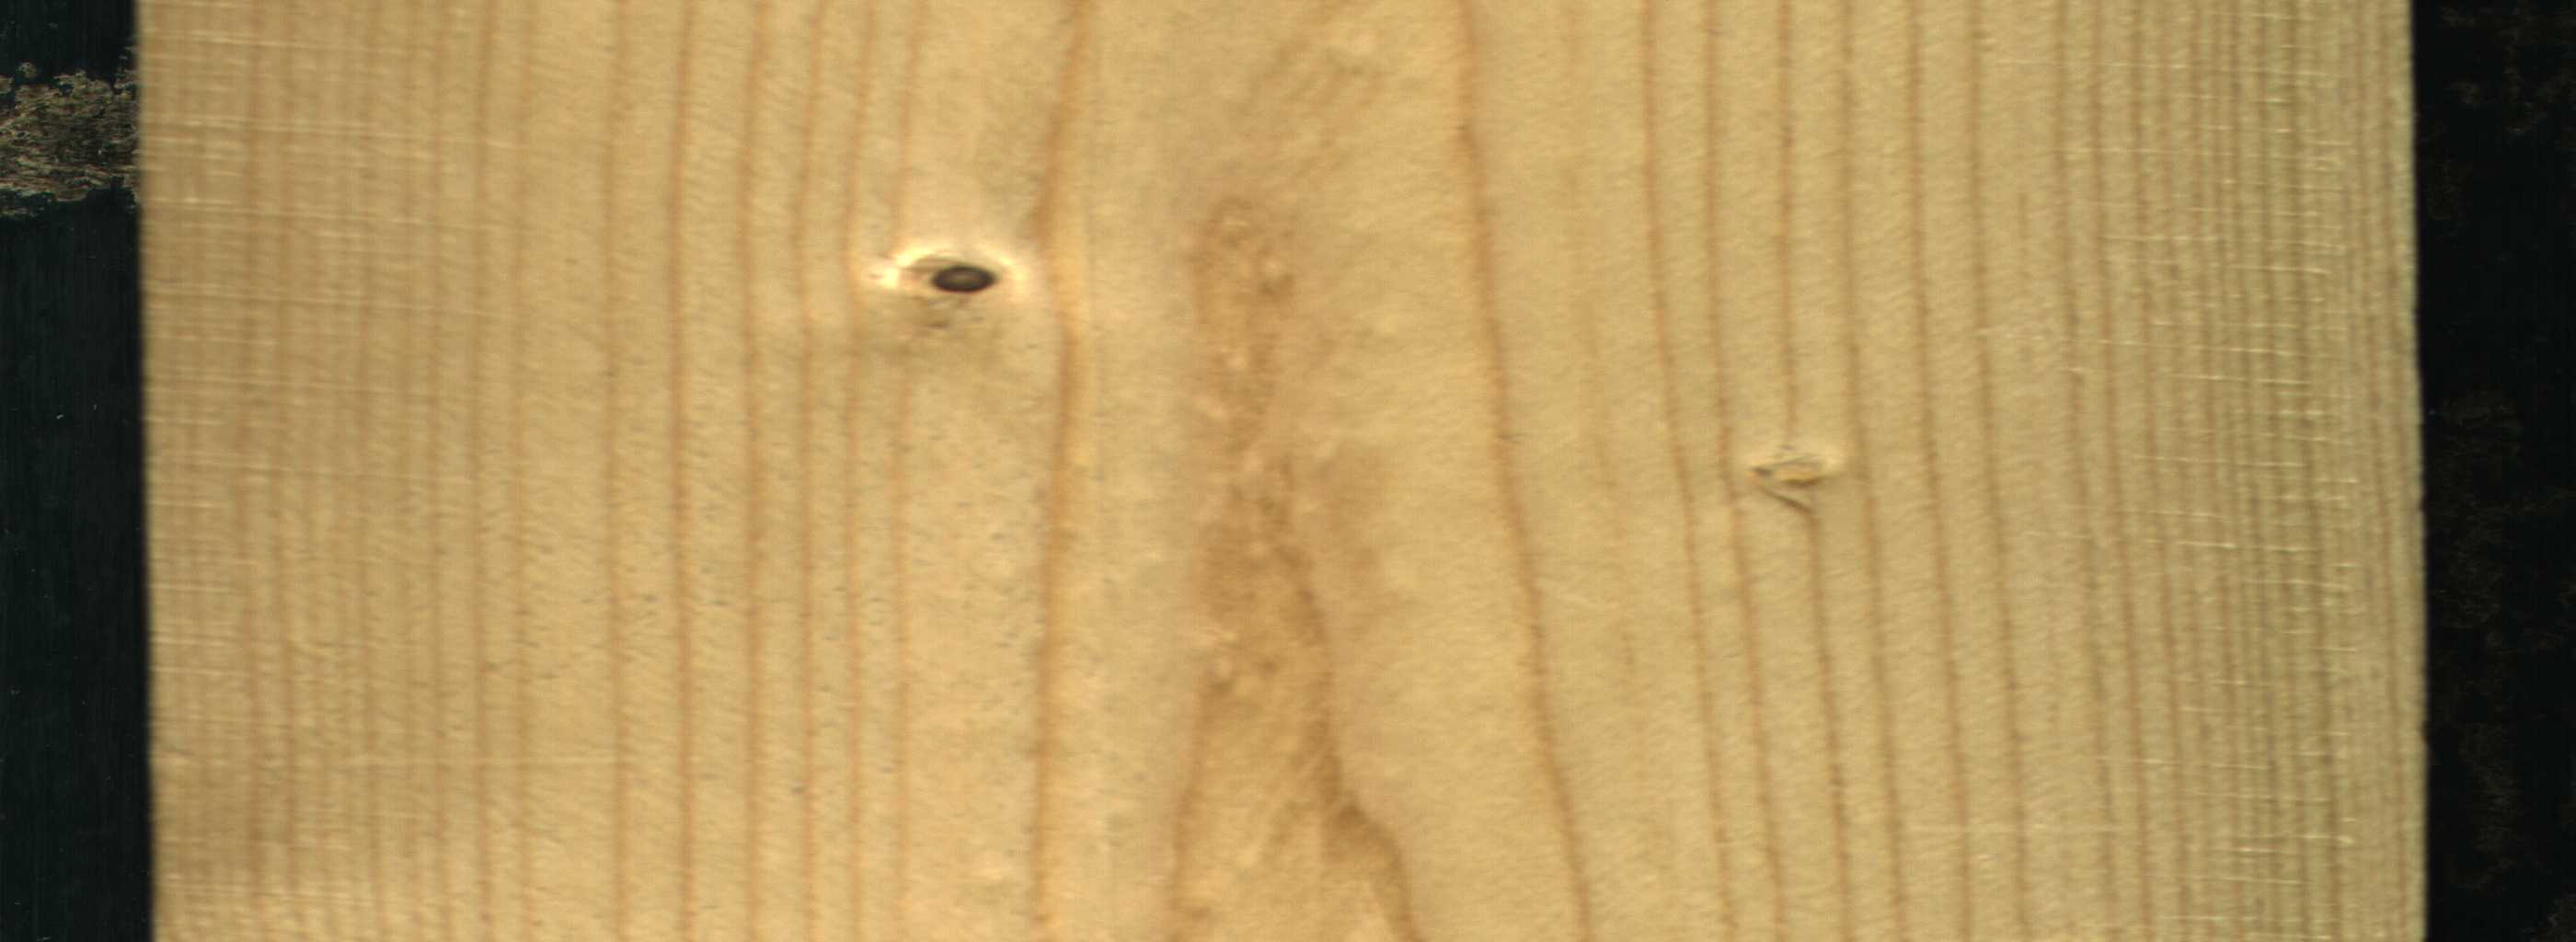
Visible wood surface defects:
Dead_Knot